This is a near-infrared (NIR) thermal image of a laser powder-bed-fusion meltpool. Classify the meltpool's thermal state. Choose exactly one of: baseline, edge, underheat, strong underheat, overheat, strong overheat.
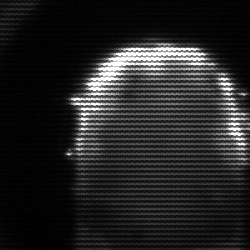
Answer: baseline